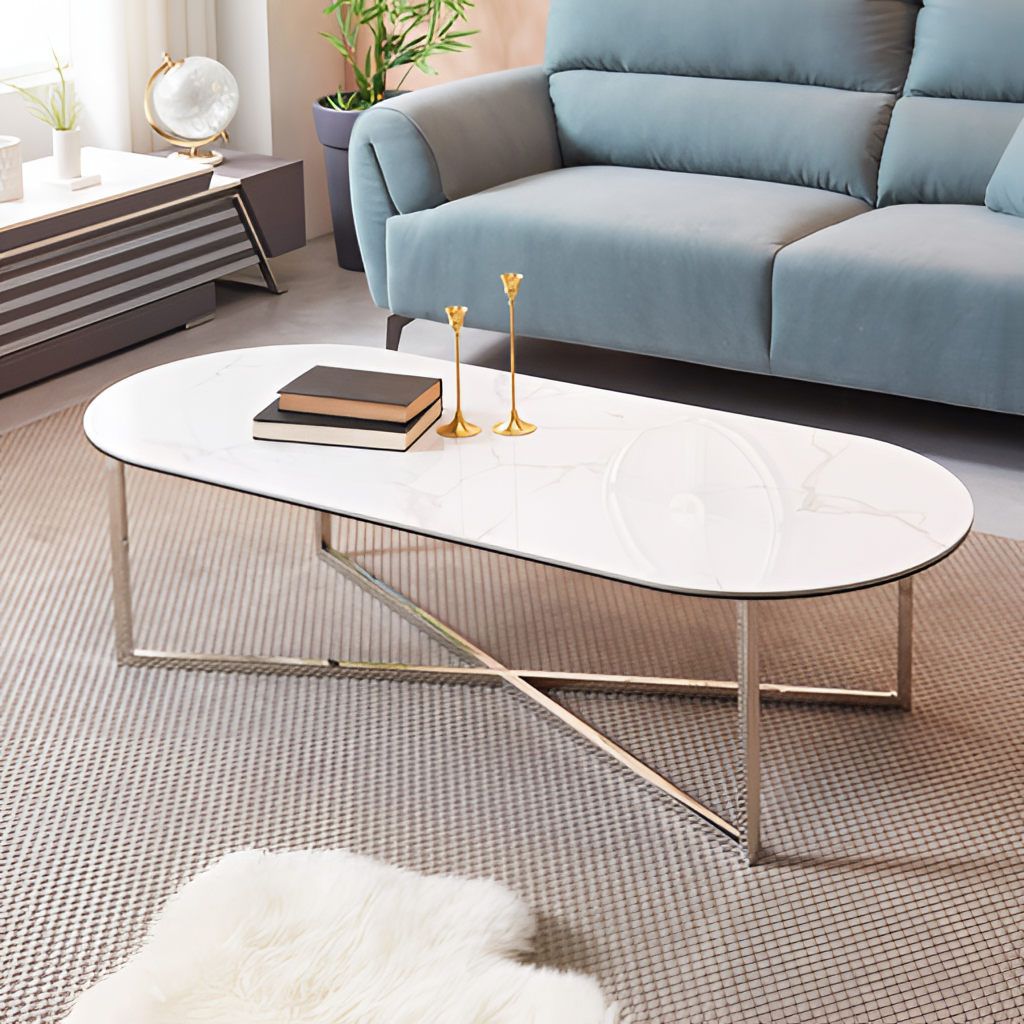
living room, marble coffee table, tile flooring, with large square pattern, beige paint wallpaper, with solid pattern, contemporary